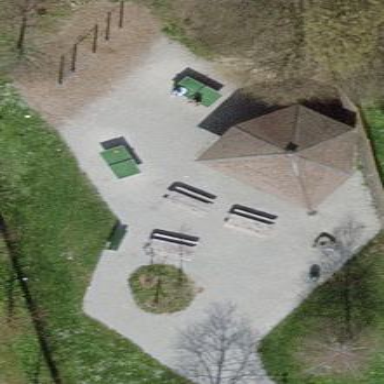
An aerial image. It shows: Playground area for leisure land.